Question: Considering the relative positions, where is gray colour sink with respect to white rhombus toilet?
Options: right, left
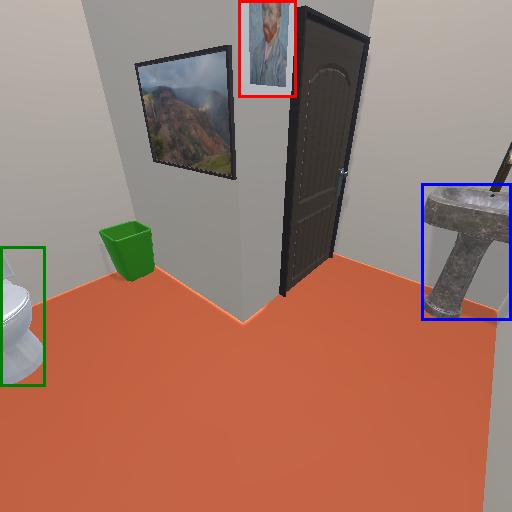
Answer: right